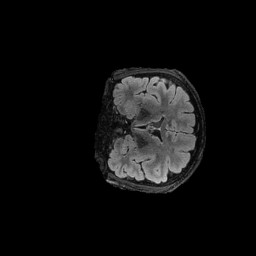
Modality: FLAIR
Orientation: coronal
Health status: ill
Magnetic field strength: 3 T